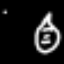
Label: leaf